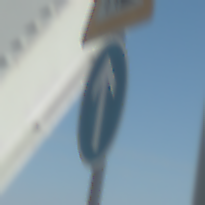
Verkehrszeichen: VorgeschriebeneFahrtrichtungGeradeaus
Zusatzzeichen oben: Arbeitsstelle
Umgebung: Outdoor, Special
Tageszeit: MorningAfternoon
Wetter: Clear
Licht: Natural
Jahreszeit: NotSpecified
Kontrast: HighContrast